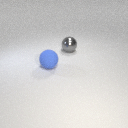
large blue rubber sphere in front of large gray metal sphere